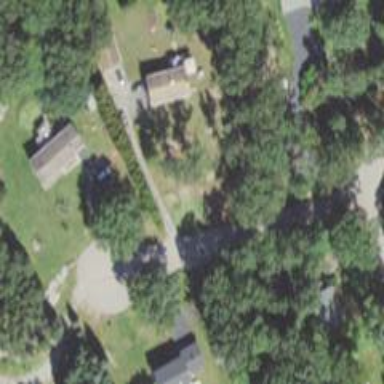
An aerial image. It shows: Residential driveway designated as service road.